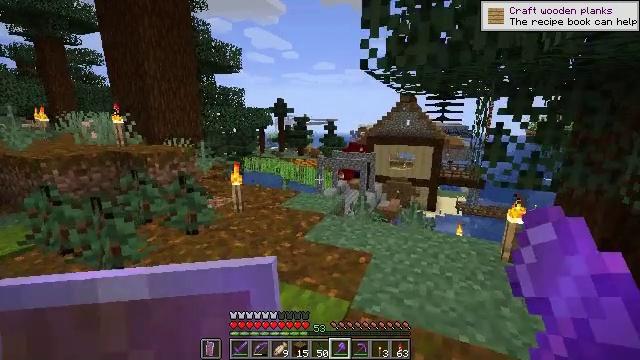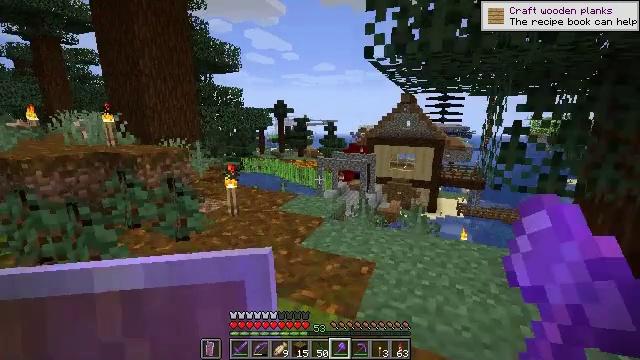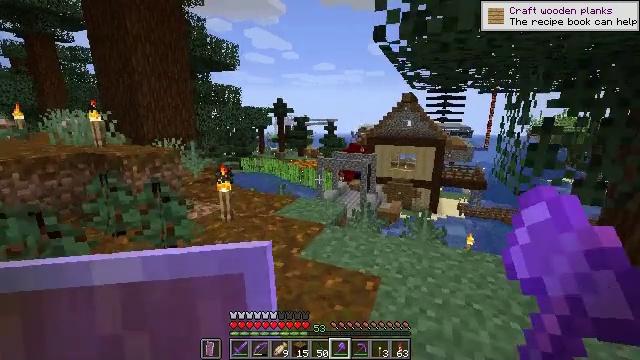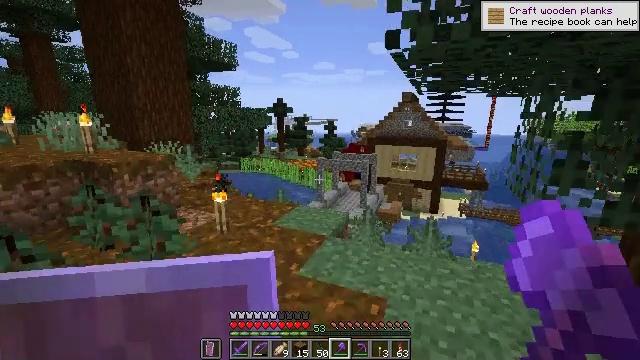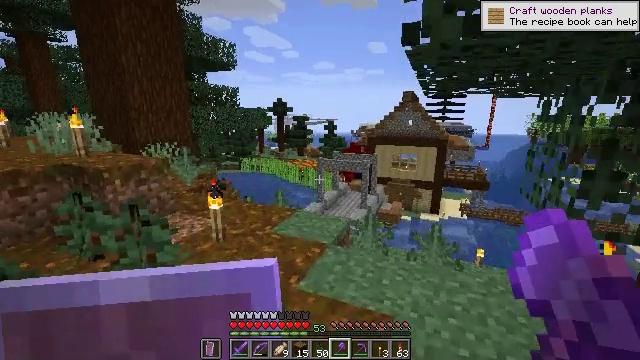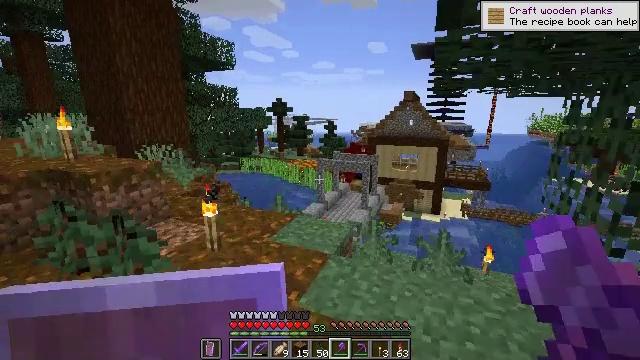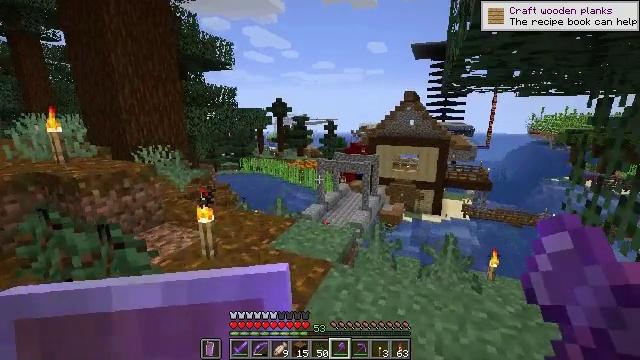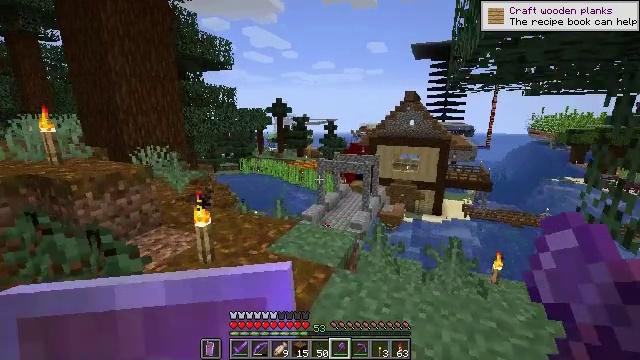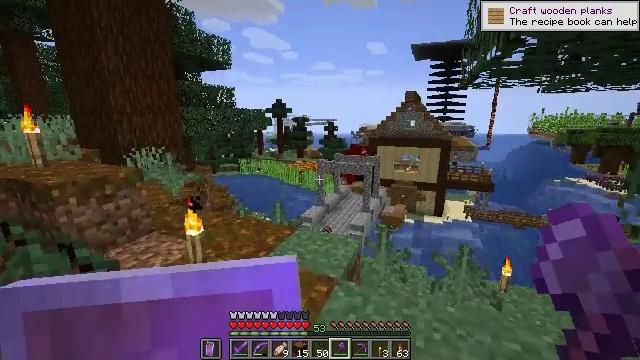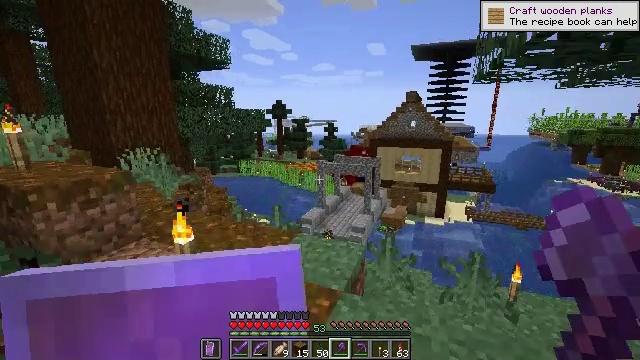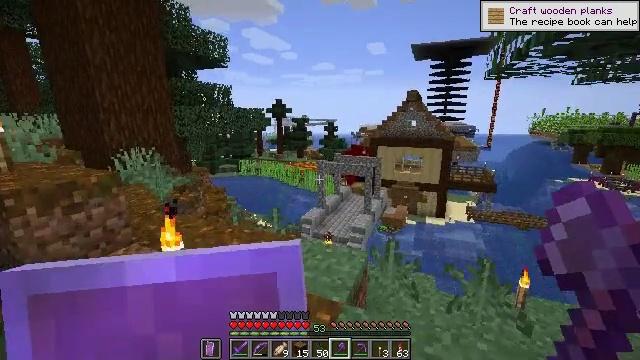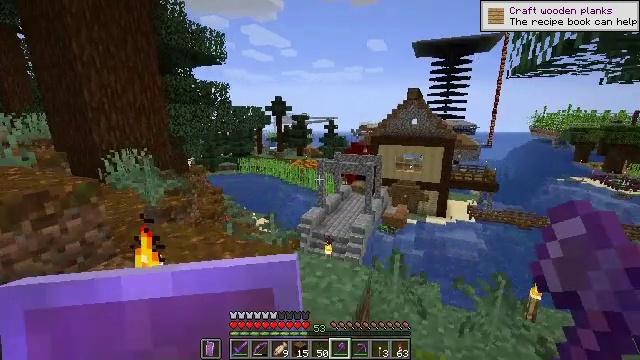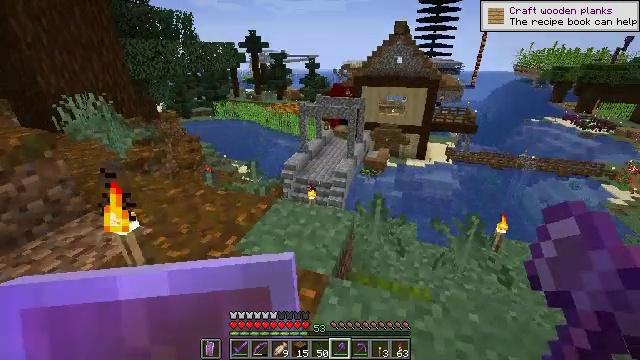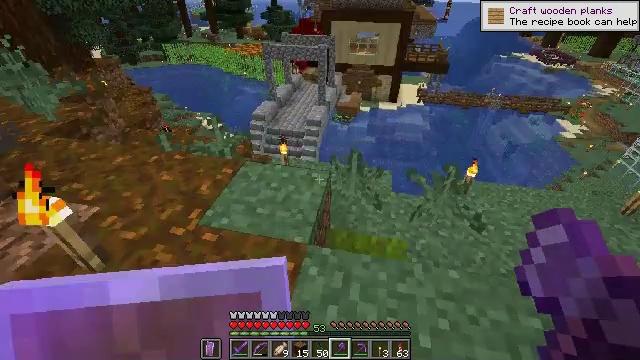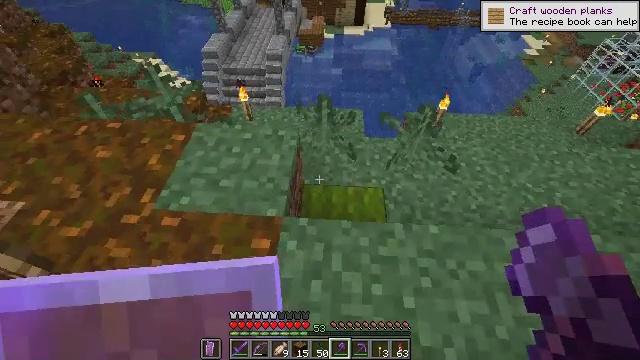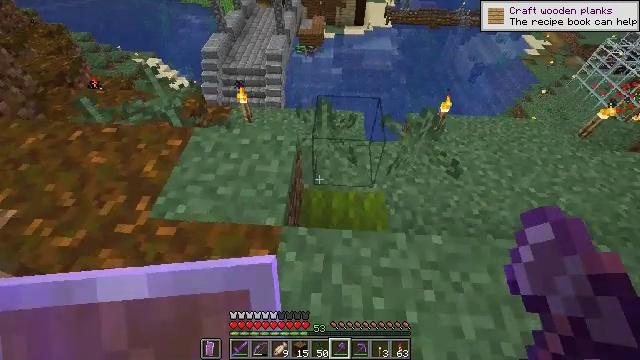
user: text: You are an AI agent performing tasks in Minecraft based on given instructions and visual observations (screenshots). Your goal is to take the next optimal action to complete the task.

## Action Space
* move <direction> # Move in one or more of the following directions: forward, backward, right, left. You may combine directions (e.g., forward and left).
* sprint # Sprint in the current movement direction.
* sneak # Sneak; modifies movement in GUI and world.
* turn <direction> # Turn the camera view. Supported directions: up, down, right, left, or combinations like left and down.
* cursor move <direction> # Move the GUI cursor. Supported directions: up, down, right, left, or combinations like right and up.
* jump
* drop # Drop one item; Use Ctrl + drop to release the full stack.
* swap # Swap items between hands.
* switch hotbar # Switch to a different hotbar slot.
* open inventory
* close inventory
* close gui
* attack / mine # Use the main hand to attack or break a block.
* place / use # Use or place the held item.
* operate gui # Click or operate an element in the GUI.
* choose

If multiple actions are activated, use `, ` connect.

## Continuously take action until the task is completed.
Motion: motion action
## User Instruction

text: Break the spruce log from the tree.
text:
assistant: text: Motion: move forward
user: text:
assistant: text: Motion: move forward
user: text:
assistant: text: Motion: move forward
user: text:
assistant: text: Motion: move forward
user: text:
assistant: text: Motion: move forward
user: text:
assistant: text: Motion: move forward
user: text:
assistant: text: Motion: move forward
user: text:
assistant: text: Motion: move forward
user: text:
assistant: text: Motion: move forward
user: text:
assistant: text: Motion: move forward
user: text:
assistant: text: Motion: move forward
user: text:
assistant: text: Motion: move forward, turn right and down
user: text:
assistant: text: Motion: move forward, turn right and down
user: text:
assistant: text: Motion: move forward, turn right and down
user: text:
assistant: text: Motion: move forward
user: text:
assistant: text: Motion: move forward
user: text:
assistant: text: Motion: move forward
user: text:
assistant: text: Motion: move forward
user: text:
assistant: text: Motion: move forward
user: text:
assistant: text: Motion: move forward
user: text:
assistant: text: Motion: no_op
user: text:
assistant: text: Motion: no_op
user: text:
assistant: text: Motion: no_op
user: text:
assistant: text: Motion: no_op
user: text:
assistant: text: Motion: no_op
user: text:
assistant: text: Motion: no_op
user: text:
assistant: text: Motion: no_op
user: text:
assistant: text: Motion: no_op
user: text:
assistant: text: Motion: no_op
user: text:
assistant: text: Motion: move left